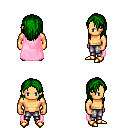
a pixel art fantasy rpg character, male body template, human, tanned skin, pink cape, metal pants, green long hairstyle, gold boots, four views (front, back, left, right), 2x2 character sprite sheet, small pixel art, hard edges, no anti-aliasing